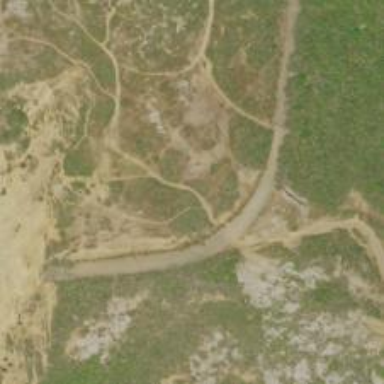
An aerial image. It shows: Path.